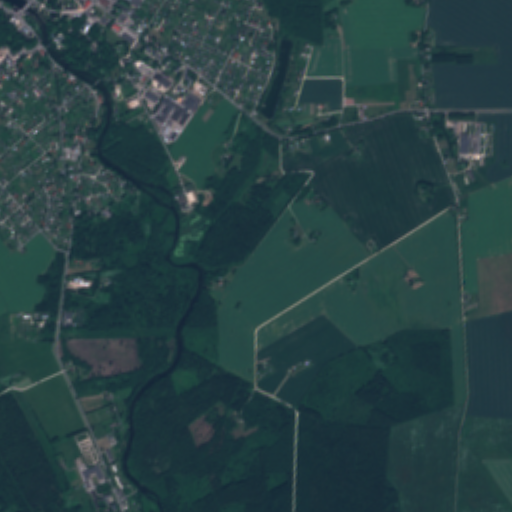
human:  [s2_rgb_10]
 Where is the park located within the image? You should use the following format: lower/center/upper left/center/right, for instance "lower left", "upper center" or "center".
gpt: The park is located in the upper left of the image.
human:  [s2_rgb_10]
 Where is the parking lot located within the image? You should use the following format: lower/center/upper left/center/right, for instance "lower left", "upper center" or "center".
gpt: The parking lot is located in the upper left of the image.
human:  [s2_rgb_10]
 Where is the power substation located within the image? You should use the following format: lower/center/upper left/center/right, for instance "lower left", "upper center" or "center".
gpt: The power substation is located in the center left of the image.
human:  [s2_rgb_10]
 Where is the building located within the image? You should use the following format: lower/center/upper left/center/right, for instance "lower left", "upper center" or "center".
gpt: There is no building in the image.